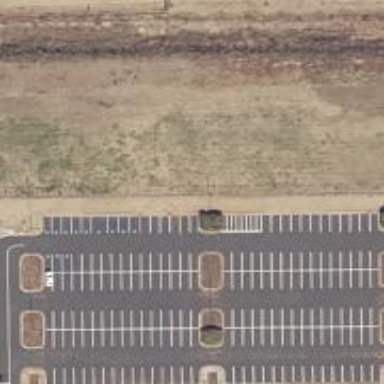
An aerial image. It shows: Parking space.